Question: I am generating PDFs of S1000D xml and need to display a link to another step, giving that steps number/letter designation. In the below image what currently shows as a link to 1.d. should read 1.c.

The source xml containing the ref is as follows:
'''
<mainProcedure>
<proceduralStep id="S0001">
<para id="P0001">REMOVE COMPONENT XYZ.</para>
<proceduralStep id="S0002">
<para id="P0002">This is a second level procedural step.</para>
<proceduralStep id="S0003">
<para id="P0003">This is a third level procedural step.</para>
<proceduralStep id="S0004">
<para id="P0004">This is a fourth level procedural step.</para>
<proceduralStep id="S0006">
<para id="P0006">This is a fifth level procedural step.</para>
</proceduralStep>
</proceduralStep>
</proceduralStep>
</proceduralStep>
<proceduralStep id="S0005">
<para id="P0005">This is a second, second level procedural step.</para>
</proceduralStep>
<proceduralStep id="S0008">
<para id="P0008">The following sub-step has quantity data included.</para>
<proceduralStep id="S0009">
<para>Position bracket on frame and secure with bolts and washers. <emphasis
>TORQUE BOLT TO <quantity>
<quantityGroup quantityGroupType="minimum"
quantityUnitOfMeasure="ft.lbf">
<quantityValue>10</quantityValue>
</quantityGroup>
<quantityGroup quantityGroupType="maximum"
quantityUnitOfMeasure="ft.lbf">
<quantityValue>15</quantityValue>
</quantityGroup>
</quantity>
</emphasis>.</para>
</proceduralStep>
</proceduralStep>
<proceduralStep id="S0007">
<para id="P0007">This is a para with a reference to <internalRef
internalRefId="S0008" internalRefTargetType="step"> another step</internalRef
> in the procedure.</para>
</proceduralStep>
</proceduralStep>
'''
Here is the XSL I have that gives me the incorrect number/letter combo. It appears to be giving me the number for the step that contains the link (there is another template that handles the '<quantity>' data:
'''
<xsl:template match="internalRef[@internalRefTargetType='step']">
<xsl:variable name="refId" select="./@internalRefId"/>
<xsl:if test="//mainProcedure//proceduralStep/@id = $refId">
<xsl:if test="//mainProcedure/proceduralStep/@id = $refId">
<fo:inline>
<fo:basic-link internal-destination="{$refId}" color="blue" text-decoration="underline">
Step <xsl:number level="multiple" count="mainProcedure/proceduralStep" format="1."/>
</fo:basic-link>
</fo:inline>
</xsl:if>
<xsl:if test="//mainProcedure/proceduralStep/proceduralStep/@id = $refId">
<fo:inline>
<fo:basic-link internal-destination="{$refId}" color="blue" text-decoration="underline">
Step <xsl:number level="multiple" count="//mainProcedure/proceduralStep" format="1."/><xsl:number level="single" count="//mainProcedure/proceduralStep | proceduralStep" format="a."/>
</fo:basic-link>
</fo:inline>
</xsl:if>
</xsl:if>
</xsl:template>
'''
Any help getting me on the correct path is much appreciated.
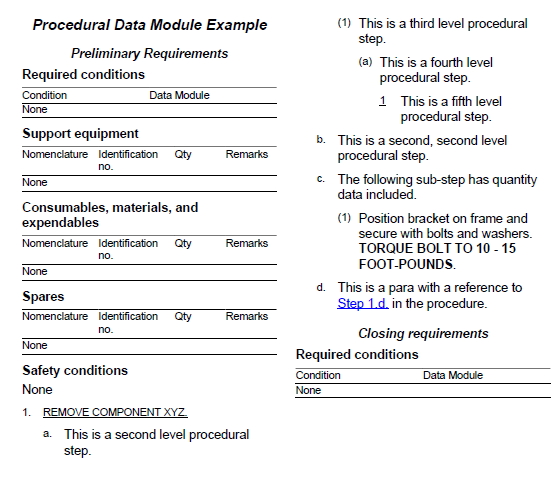
Answer: I think you're making 'xsl:number' too complicated. You should be able to use just one 'xsl:number' and eliminate the 'xsl:if''s (by doing an 'xsl:apply-templates' and using a moded template).
However, I've run into issues with parens in the 'format' attribute, so you might have to do some additional formatting to the resulting number. Also, you'd have to add an 'fo:inline' to underline the number for the 5th level step in the reference, but since the entire link is underlined anyway you'd never see it.
Here's an example of what I was thinking. This only handles the references and is for illustration purposes only.
(added additional references at the bottom)
'''
<mainProcedure>
<proceduralStep id="S0001">
<para id="P0001">REMOVE COMPONENT XYZ.</para>
<proceduralStep id="S0002">
<para id="P0002">This is a second level procedural step.</para>
<proceduralStep id="S0003">
<para id="P0003">This is a third level procedural step.</para>
<proceduralStep id="S0004">
<para id="P0004">This is a fourth level procedural step.</para>
<proceduralStep id="S0006">
<para id="P0006">This is a fifth level procedural step.</para>
</proceduralStep>
</proceduralStep>
</proceduralStep>
</proceduralStep>
<proceduralStep id="S0005">
<para id="P0005">This is a second, second level procedural step.</para>
</proceduralStep>
<proceduralStep id="S0008">
<para id="P0008">The following sub-step has quantity data included.</para>
<proceduralStep id="S0009">
<para>Position bracket on frame and secure with bolts and washers. <emphasis
>TORQUE BOLT TO <quantity>
<quantityGroup quantityGroupType="minimum"
quantityUnitOfMeasure="ft.lbf">
<quantityValue>10</quantityValue>
</quantityGroup>
<quantityGroup quantityGroupType="maximum"
quantityUnitOfMeasure="ft.lbf">
<quantityValue>15</quantityValue>
</quantityGroup>
</quantity>
</emphasis>.</para>
</proceduralStep>
</proceduralStep>
<proceduralStep id="S0007">
<para id="P0007">This is a para with a reference to <internalRef
internalRefId="S0008" internalRefTargetType="step"> another step</internalRef
> in the procedure.</para>
<para>This is a para with a reference to <internalRef
internalRefId="S0001" internalRefTargetType="step"> another step</internalRef
> in the procedure.</para>
<para>This is a para with a reference to <internalRef
internalRefId="S0002" internalRefTargetType="step"> another step</internalRef
> in the procedure.</para>
<para>This is a para with a reference to <internalRef
internalRefId="S0003" internalRefTargetType="step"> another step</internalRef
> in the procedure.</para>
<para>This is a para with a reference to <internalRef
internalRefId="S0004" internalRefTargetType="step"> another step</internalRef
> in the procedure.</para>
<para>This is a para with a reference to <internalRef
internalRefId="S0005" internalRefTargetType="step"> another step</internalRef
> in the procedure.</para>
<para>This is a para with a reference to <internalRef
internalRefId="S0006" internalRefTargetType="step"> another step</internalRef
> in the procedure.</para>
</proceduralStep>
</proceduralStep>
</mainProcedure>
'''
'''
<xsl:stylesheet version="2.0" xmlns:fo="http://www.w3.org/1999/XSL/Format"
xmlns:xsl="http://www.w3.org/1999/XSL/Transform">
<xsl:output indent="yes"/>
<xsl:strip-space elements="*"/>
<xsl:template match="@*|node()">
<xsl:copy>
<xsl:apply-templates select="@*|node()"/>
</xsl:copy>
</xsl:template>
<xsl:template match="internalRef[@internalRefTargetType='step']">
<xsl:variable name="refId" select="@internalRefId"/>
<fo:inline>
<fo:basic-link internal-destination="{$refId}" color="blue"
text-decoration="underline">
<xsl:text>Step </xsl:text>
<xsl:apply-templates select="//proceduralStep[@id=$refId]" mode="nbr"/>
</fo:basic-link>
</fo:inline>
</xsl:template>
<xsl:template match="proceduralStep" mode="nbr">
<xsl:variable name="origNbr">
<xsl:number level="multiple" format="1.a.1.a.1"/>
</xsl:variable>
<xsl:for-each select="tokenize($origNbr,'\.')">
<xsl:value-of select="if (position()=(3,4)) then concat('(',.,')')
else if (position()=5) then . else concat(.,'.')"/>
</xsl:for-each>
</xsl:template>
</xsl:stylesheet>
'''
'''
<mainProcedure>
<proceduralStep id="S0001">
<para id="P0001">REMOVE COMPONENT XYZ.</para>
<proceduralStep id="S0002">
<para id="P0002">This is a second level procedural step.</para>
<proceduralStep id="S0003">
<para id="P0003">This is a third level procedural step.</para>
<proceduralStep id="S0004">
<para id="P0004">This is a fourth level procedural step.</para>
<proceduralStep id="S0006">
<para id="P0006">This is a fifth level procedural step.</para>
</proceduralStep>
</proceduralStep>
</proceduralStep>
</proceduralStep>
<proceduralStep id="S0005">
<para id="P0005">This is a second, second level procedural step.</para>
</proceduralStep>
<proceduralStep id="S0008">
<para id="P0008">The following sub-step has quantity data included.</para>
<proceduralStep id="S0009">
<para>Position bracket on frame and secure with bolts and washers. <emphasis>TORQUE BOLT TO <quantity>
<quantityGroup quantityGroupType="minimum" quantityUnitOfMeasure="ft.lbf">
<quantityValue>10</quantityValue>
</quantityGroup>
<quantityGroup quantityGroupType="maximum" quantityUnitOfMeasure="ft.lbf">
<quantityValue>15</quantityValue>
</quantityGroup>
</quantity>
</emphasis>.</para>
</proceduralStep>
</proceduralStep>
<proceduralStep id="S0007">
<para id="P0007">This is a para with a reference to <fo:inline xmlns:fo="http://www.w3.org/1999/XSL/Format">
<fo:basic-link internal-destination="S0008"
color="blue"
text-decoration="underline">Step 1.c.</fo:basic-link>
</fo:inline> in the procedure.</para>
<para>This is a para with a reference to <fo:inline xmlns:fo="http://www.w3.org/1999/XSL/Format">
<fo:basic-link internal-destination="S0001"
color="blue"
text-decoration="underline">Step 1.</fo:basic-link>
</fo:inline> in the procedure.</para>
<para>This is a para with a reference to <fo:inline xmlns:fo="http://www.w3.org/1999/XSL/Format">
<fo:basic-link internal-destination="S0002"
color="blue"
text-decoration="underline">Step 1.a.</fo:basic-link>
</fo:inline> in the procedure.</para>
<para>This is a para with a reference to <fo:inline xmlns:fo="http://www.w3.org/1999/XSL/Format">
<fo:basic-link internal-destination="S0003"
color="blue"
text-decoration="underline">Step 1.a.(1)</fo:basic-link>
</fo:inline> in the procedure.</para>
<para>This is a para with a reference to <fo:inline xmlns:fo="http://www.w3.org/1999/XSL/Format">
<fo:basic-link internal-destination="S0004"
color="blue"
text-decoration="underline">Step 1.a.(1)(a)</fo:basic-link>
</fo:inline> in the procedure.</para>
<para>This is a para with a reference to <fo:inline xmlns:fo="http://www.w3.org/1999/XSL/Format">
<fo:basic-link internal-destination="S0005"
color="blue"
text-decoration="underline">Step 1.b.</fo:basic-link>
</fo:inline> in the procedure.</para>
<para>This is a para with a reference to <fo:inline xmlns:fo="http://www.w3.org/1999/XSL/Format">
<fo:basic-link internal-destination="S0006"
color="blue"
text-decoration="underline">Step 1.a.(1)(a)1</fo:basic-link>
</fo:inline> in the procedure.</para>
</proceduralStep>
</proceduralStep>
</mainProcedure>
'''